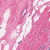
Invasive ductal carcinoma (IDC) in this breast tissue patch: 0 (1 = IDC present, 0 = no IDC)